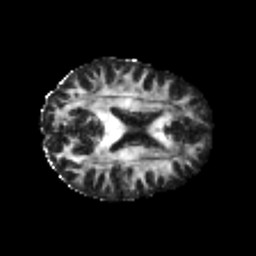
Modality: FA
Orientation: axial
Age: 35
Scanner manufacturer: philips
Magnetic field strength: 3 T
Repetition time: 8.6 s
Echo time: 0.127 s